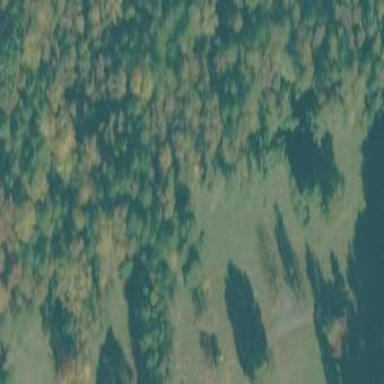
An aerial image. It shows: Mixed woodland area with variety of leaf types and cycles.